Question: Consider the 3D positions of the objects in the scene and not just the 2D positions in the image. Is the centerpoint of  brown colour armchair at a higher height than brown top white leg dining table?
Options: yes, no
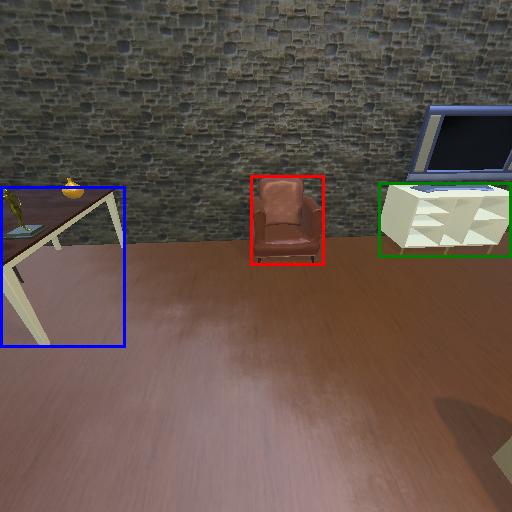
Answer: yes